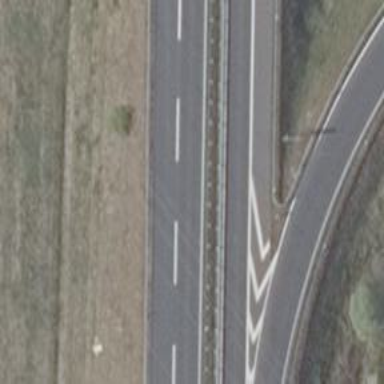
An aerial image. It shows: Trunk highway.